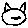
Label: cat